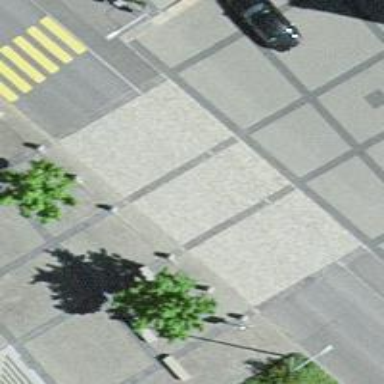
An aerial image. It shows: Bus stop with stop position for public transport.